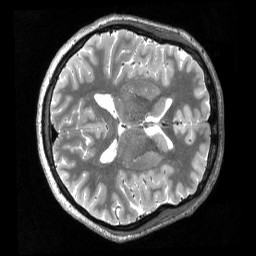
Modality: T2w
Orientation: axial
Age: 21
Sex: female
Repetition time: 3.2 s
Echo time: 0.563 s